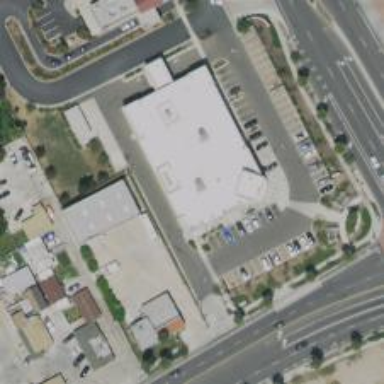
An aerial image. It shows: Pharmacy providing healthcare services.